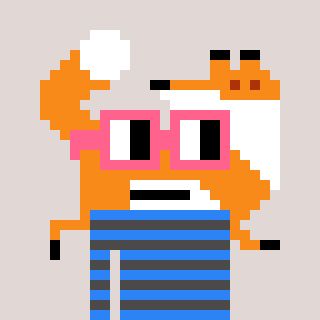
a pixel art character with square pink glasses, a fox-shaped head and a grayscale-colored body on a warm background